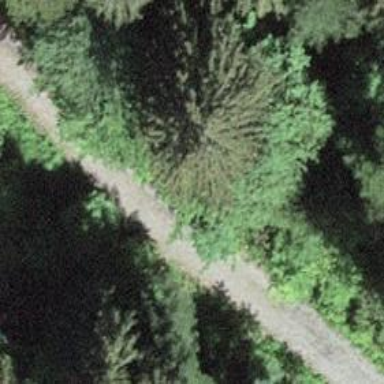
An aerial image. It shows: Backcountry hiking path with trail suitable for hiking.